Field crop: tomato
Growth stage: 2
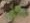
Species: solanum